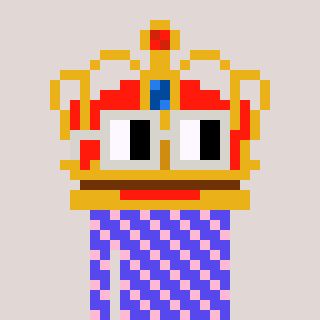
a pixel art character with square light gray glasses, a crown-shaped head and a computerblue-colored body on a warm background